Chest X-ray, AP view. Patient: 53 years old, sex F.
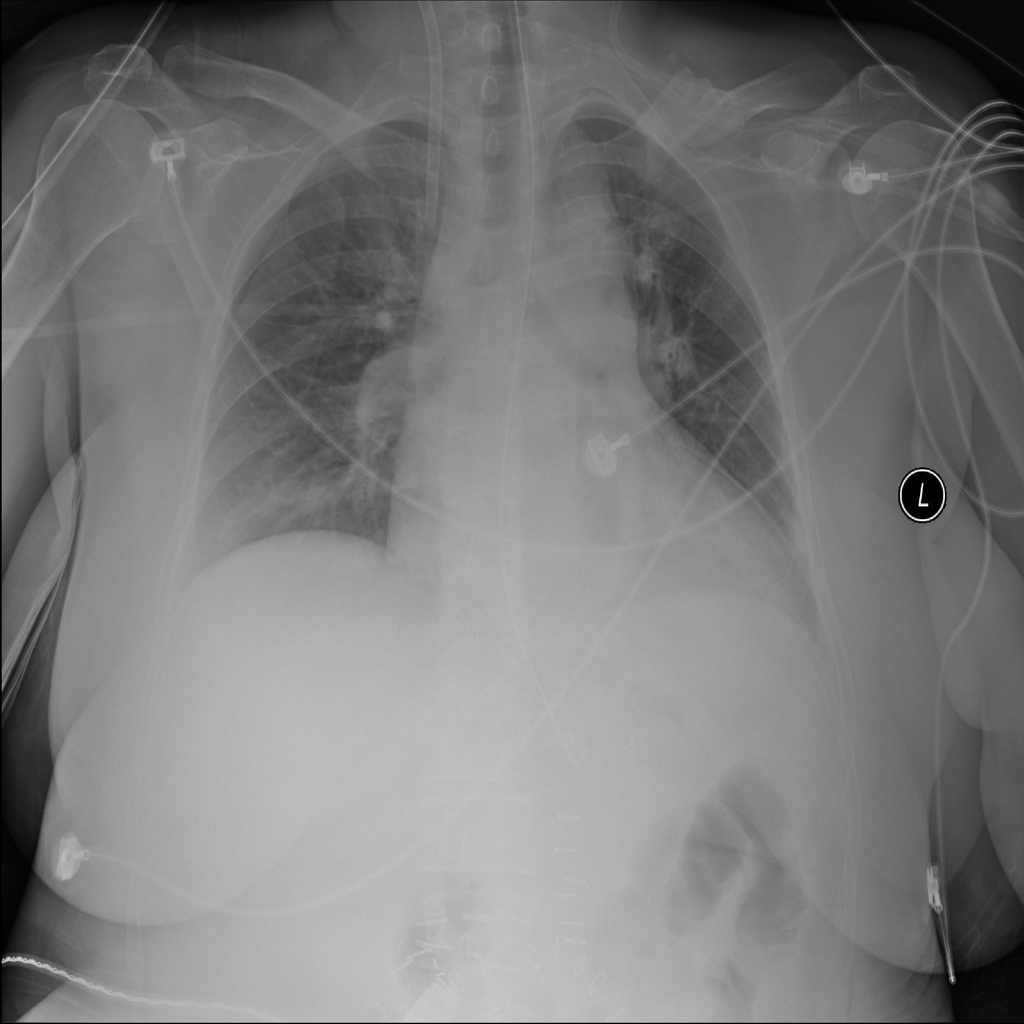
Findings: Atelectasis, Pneumothorax